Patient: sex M, age 49
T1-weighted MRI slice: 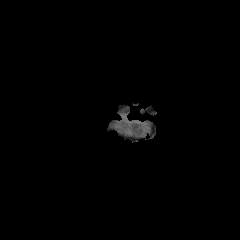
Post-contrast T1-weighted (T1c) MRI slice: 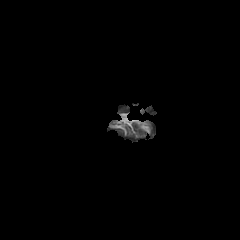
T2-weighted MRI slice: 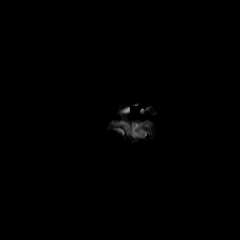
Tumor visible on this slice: no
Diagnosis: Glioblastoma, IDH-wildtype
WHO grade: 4